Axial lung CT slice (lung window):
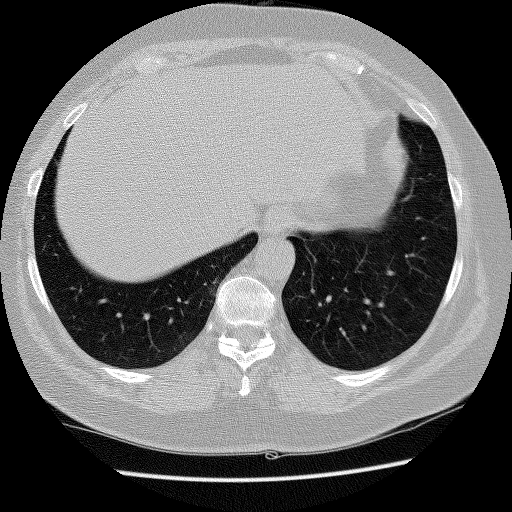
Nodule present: no